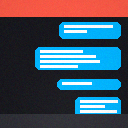
Screen state: on